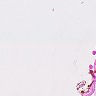
Metastatic tissue present: no